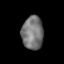
Tissue: skin
Cell type: Myeloid cells
Senescence score: 0.7011
Nuclear area (px): 694
Mean DAPI intensity: 118.993